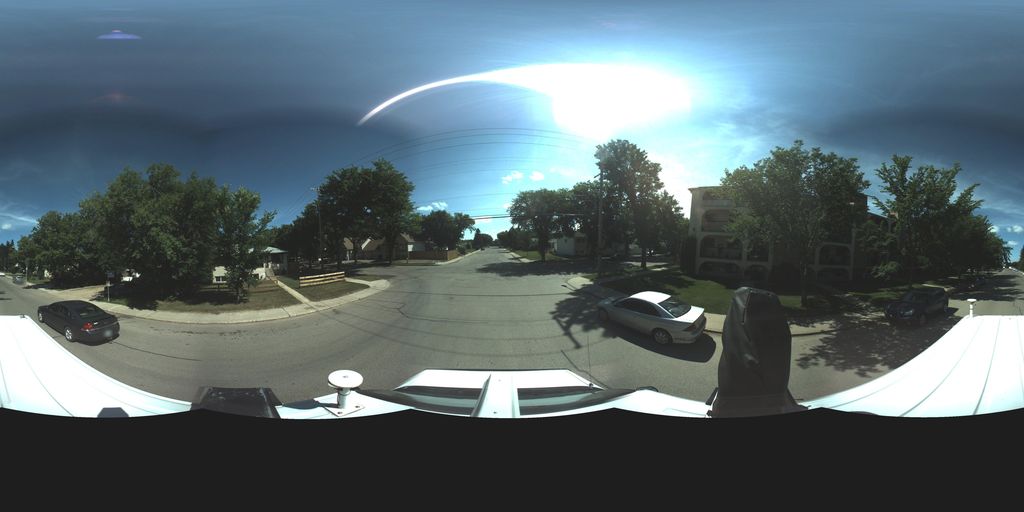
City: saskatoon